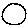
Label: circle